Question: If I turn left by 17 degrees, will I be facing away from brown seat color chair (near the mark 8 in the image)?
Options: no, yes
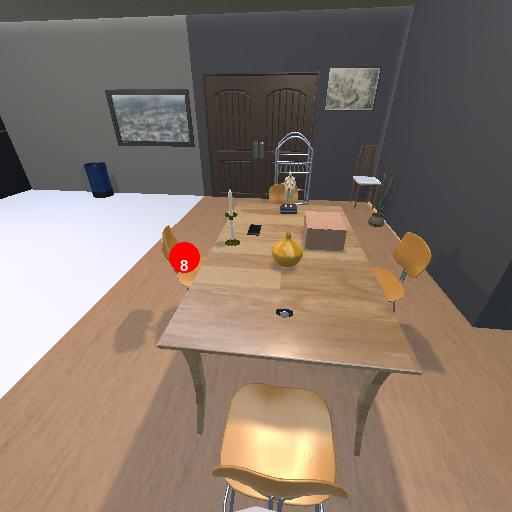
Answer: no